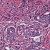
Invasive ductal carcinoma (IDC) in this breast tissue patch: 1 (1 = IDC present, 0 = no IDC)